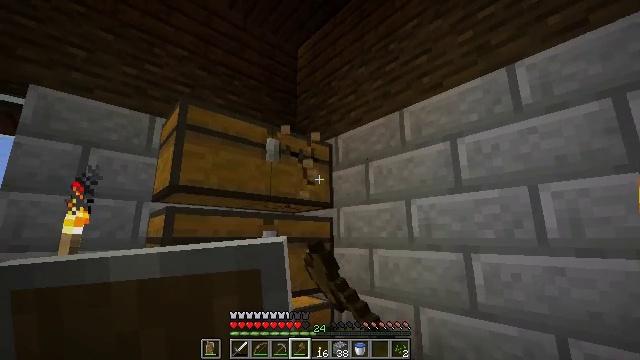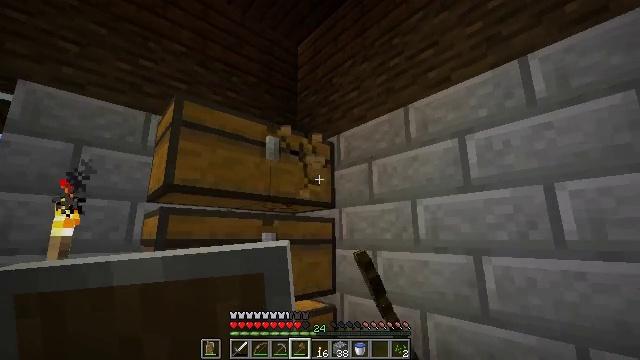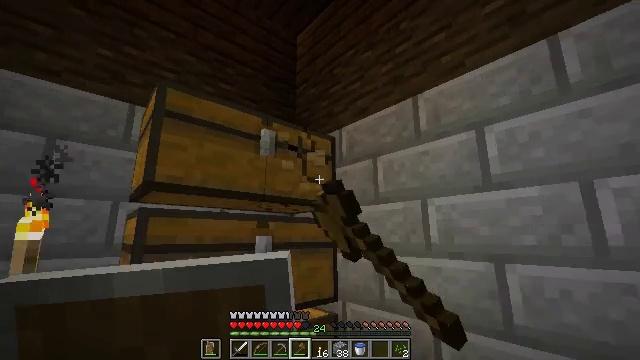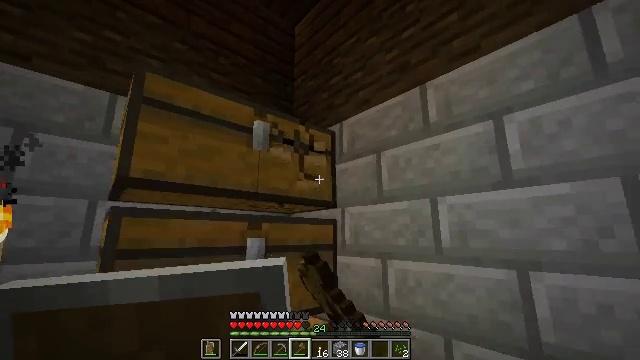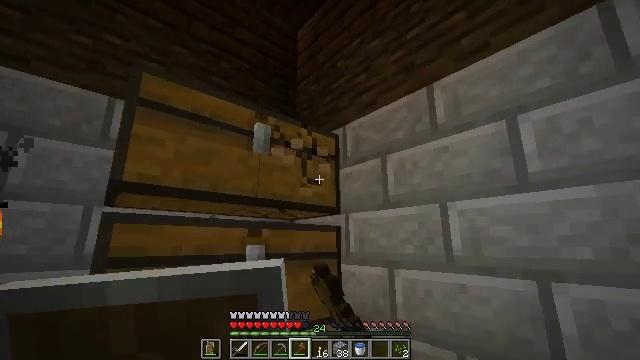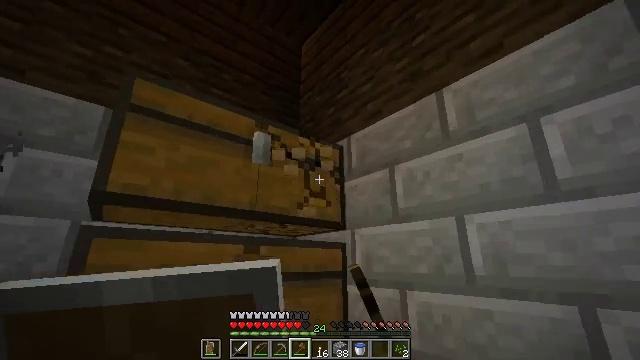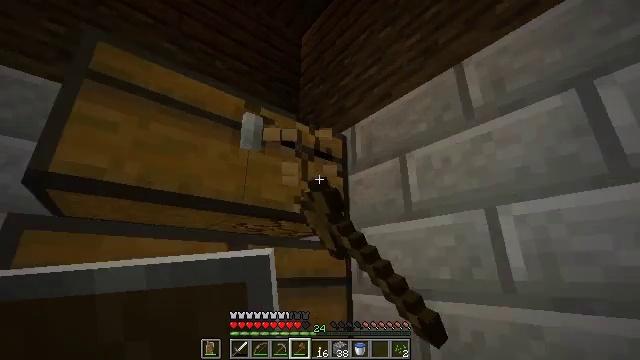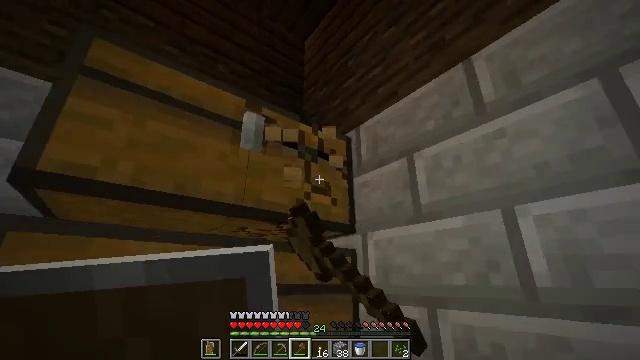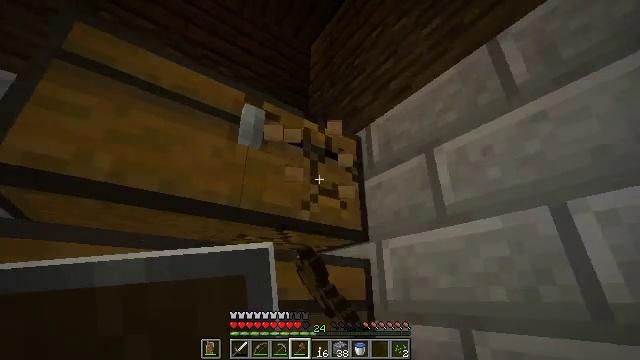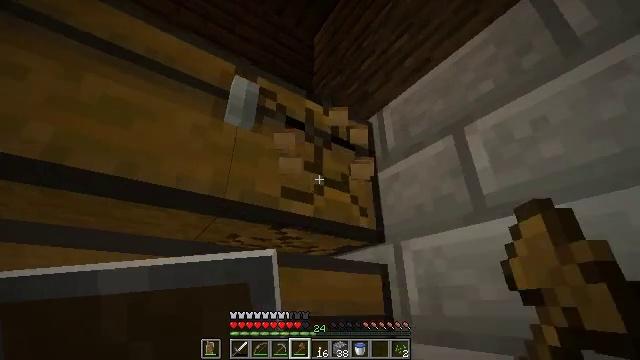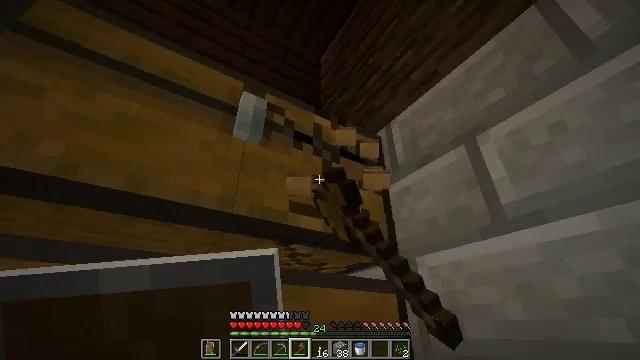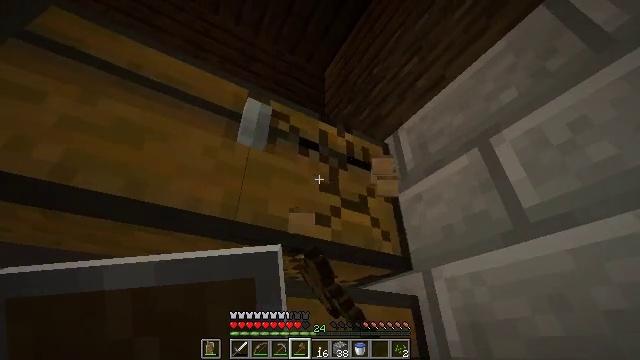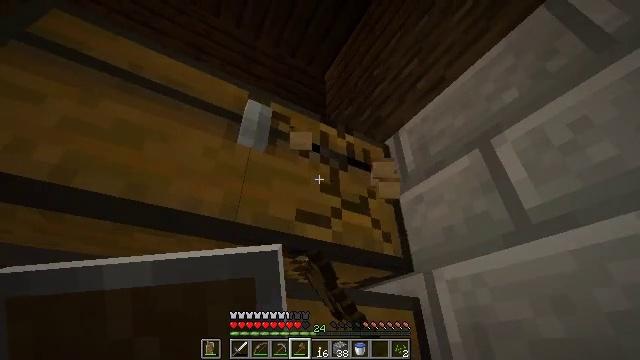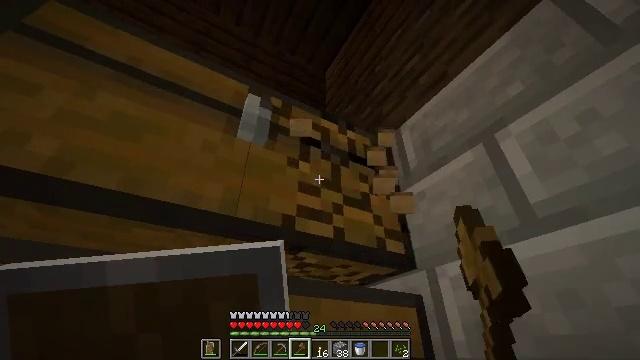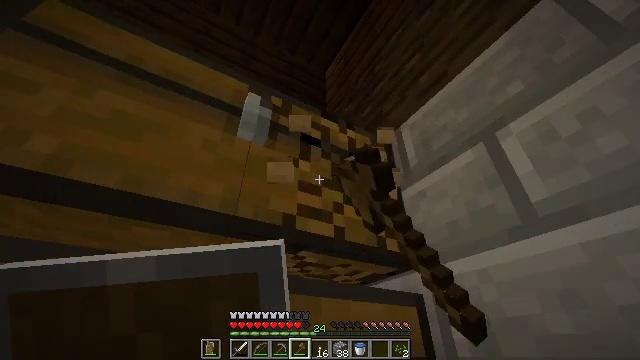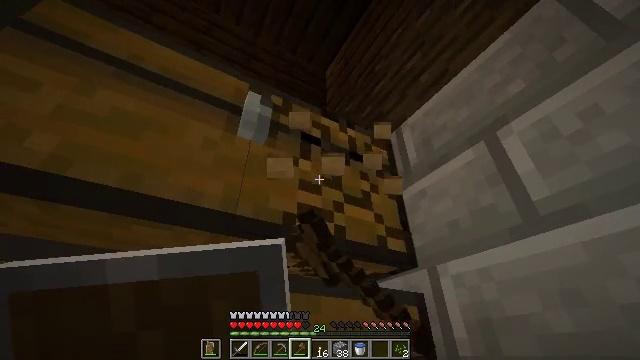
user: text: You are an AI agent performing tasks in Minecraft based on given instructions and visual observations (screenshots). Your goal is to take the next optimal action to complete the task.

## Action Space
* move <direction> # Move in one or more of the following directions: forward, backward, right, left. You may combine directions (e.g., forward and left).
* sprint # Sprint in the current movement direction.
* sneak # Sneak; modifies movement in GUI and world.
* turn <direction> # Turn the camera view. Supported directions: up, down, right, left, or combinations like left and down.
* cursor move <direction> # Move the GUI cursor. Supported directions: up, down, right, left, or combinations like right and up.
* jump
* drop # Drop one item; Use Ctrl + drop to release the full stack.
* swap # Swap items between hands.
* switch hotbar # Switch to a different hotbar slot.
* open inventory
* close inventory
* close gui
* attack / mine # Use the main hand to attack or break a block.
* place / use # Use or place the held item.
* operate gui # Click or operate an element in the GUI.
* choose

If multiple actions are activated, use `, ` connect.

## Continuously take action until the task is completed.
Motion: motion action
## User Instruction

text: Gather the chest from its place.
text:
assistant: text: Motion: move forward, attack / mine
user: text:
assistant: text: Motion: move forward, attack / mine
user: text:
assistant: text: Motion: move forward, attack / mine
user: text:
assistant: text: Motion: move forward, turn up, attack / mine
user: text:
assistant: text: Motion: move forward, turn left and up, attack / mine
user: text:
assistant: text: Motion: move forward, turn up, attack / mine
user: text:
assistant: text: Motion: move forward, turn left and up, attack / mine
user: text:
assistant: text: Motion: move forward, turn left and up, attack / mine
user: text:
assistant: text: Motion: turn left and up, attack / mine
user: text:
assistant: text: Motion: turn left and up, attack / mine
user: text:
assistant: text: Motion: turn left and up, attack / mine
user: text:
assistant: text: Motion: attack / mine
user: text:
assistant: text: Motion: attack / mine
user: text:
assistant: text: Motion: attack / mine
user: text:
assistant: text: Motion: attack / mine
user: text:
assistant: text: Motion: attack / mine
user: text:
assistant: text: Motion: attack / mine
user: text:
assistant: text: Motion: attack / mine
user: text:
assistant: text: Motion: attack / mine
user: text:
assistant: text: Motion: attack / mine
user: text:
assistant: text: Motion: attack / mine
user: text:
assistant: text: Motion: attack / mine
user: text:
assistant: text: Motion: attack / mine
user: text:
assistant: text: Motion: attack / mine
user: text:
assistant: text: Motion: attack / mine